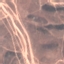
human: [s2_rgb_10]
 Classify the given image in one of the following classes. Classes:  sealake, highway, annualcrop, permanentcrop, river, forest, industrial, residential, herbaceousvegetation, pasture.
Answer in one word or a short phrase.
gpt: HerbaceousVegetation